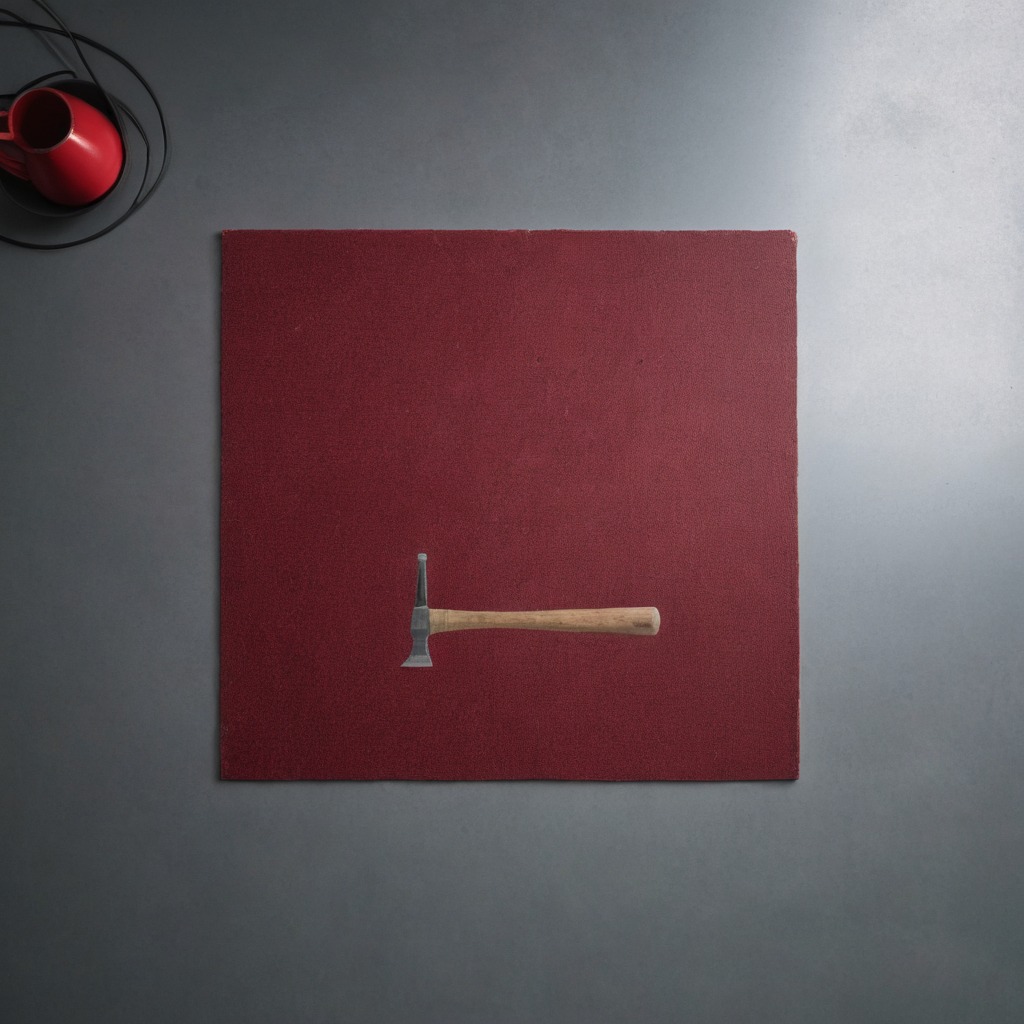
A hammer is lying on a clean granite tabletop covered with a red rubber mat inside a workshop under bright overhead lighting crisp shadows high clarity worn but beneath the mat.